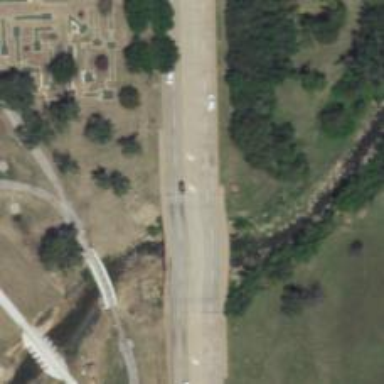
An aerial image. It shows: Asphalt road designated as trunk highway.